Field crop: tomato
Growth stage: 1
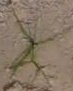
Species: cyperus